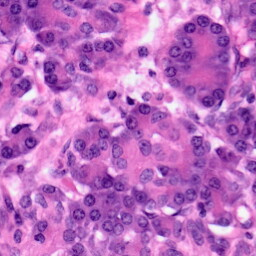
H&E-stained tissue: Pancreatic